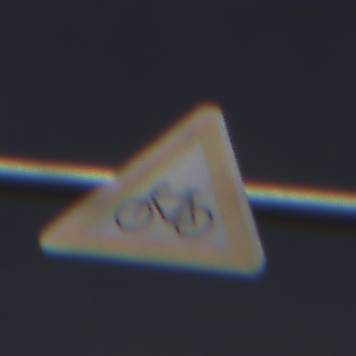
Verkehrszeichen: RadverkehrRechts
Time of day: MorningAfternoon
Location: Outdoor (Nature)
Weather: PartlyCloudy
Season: NotSpecified
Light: Natural